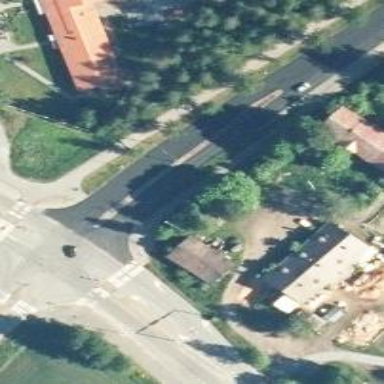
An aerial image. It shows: Secondary road.